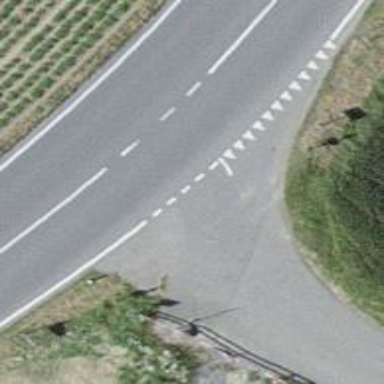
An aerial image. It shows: Road with "give way" sign.